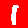
Digit: 1